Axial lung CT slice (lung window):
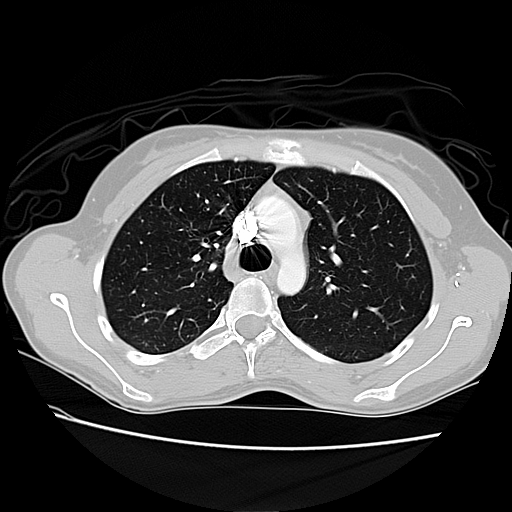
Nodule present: no